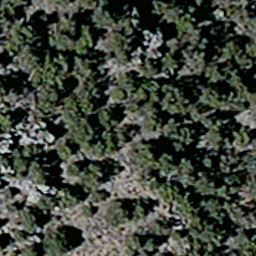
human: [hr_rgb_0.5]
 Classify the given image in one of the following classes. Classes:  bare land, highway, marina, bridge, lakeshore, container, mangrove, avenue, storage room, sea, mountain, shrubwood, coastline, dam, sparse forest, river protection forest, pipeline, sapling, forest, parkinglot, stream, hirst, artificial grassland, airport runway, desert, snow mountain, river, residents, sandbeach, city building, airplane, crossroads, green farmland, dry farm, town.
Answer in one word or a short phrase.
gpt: sparse forest